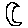
Label: moon